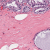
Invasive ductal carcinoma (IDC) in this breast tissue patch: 0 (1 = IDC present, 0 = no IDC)